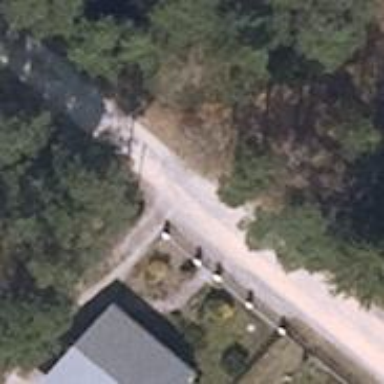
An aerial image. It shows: Driveway.